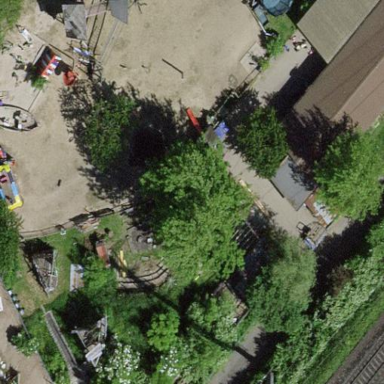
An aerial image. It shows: Playground surrounded by allotments.